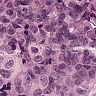
Metastatic tissue present: yes